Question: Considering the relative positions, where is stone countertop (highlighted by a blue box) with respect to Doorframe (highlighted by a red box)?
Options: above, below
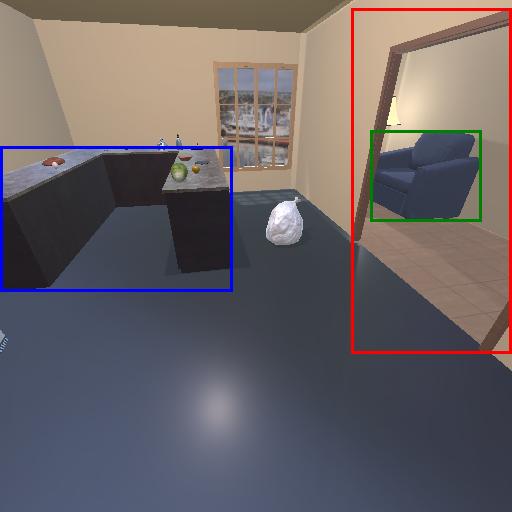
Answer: above